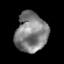
Tissue: prostate
Cell type: T cells
Senescence score: 0.3116
Nuclear area (px): 1229
Mean DAPI intensity: 128.905